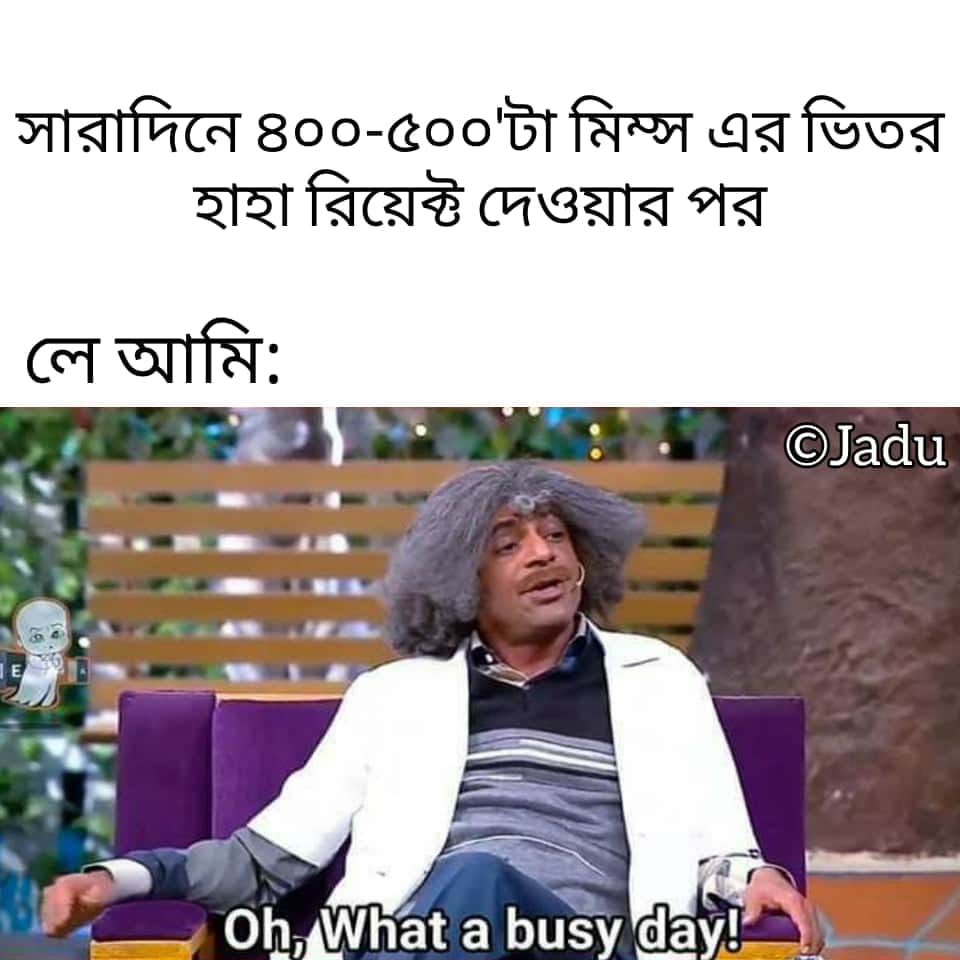
Caption: সারাদিনে ৪০০-৫০০ টা মিম্পস এর ভিতরে হাহা রিয়েক্ট দেওয়ার পর      লে আমিঃ      Oh, What a busy day !
Label: non-hate